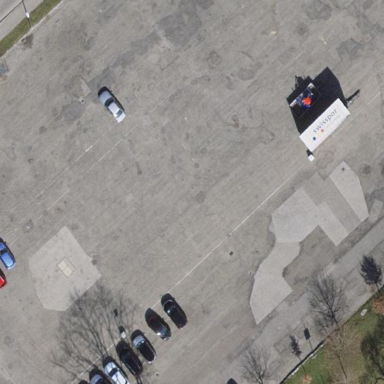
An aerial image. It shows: Parking area.